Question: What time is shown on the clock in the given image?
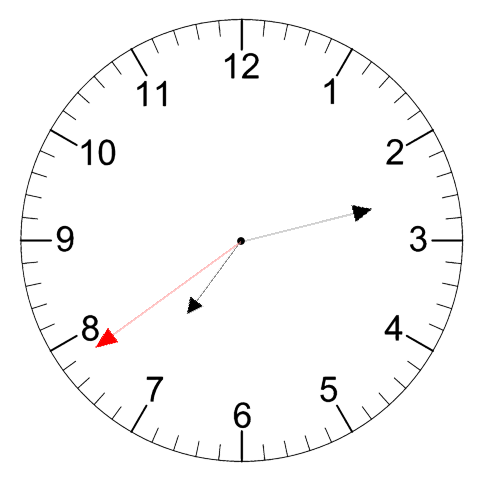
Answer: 07:12:39